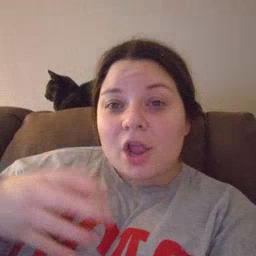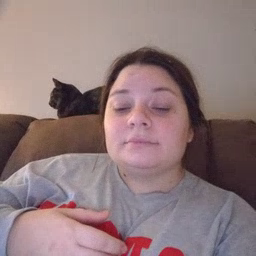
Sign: dryer